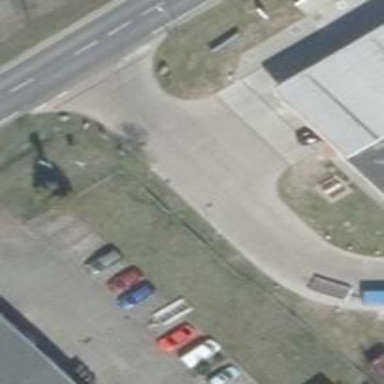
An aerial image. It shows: Road leading to fuel service station.